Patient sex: M
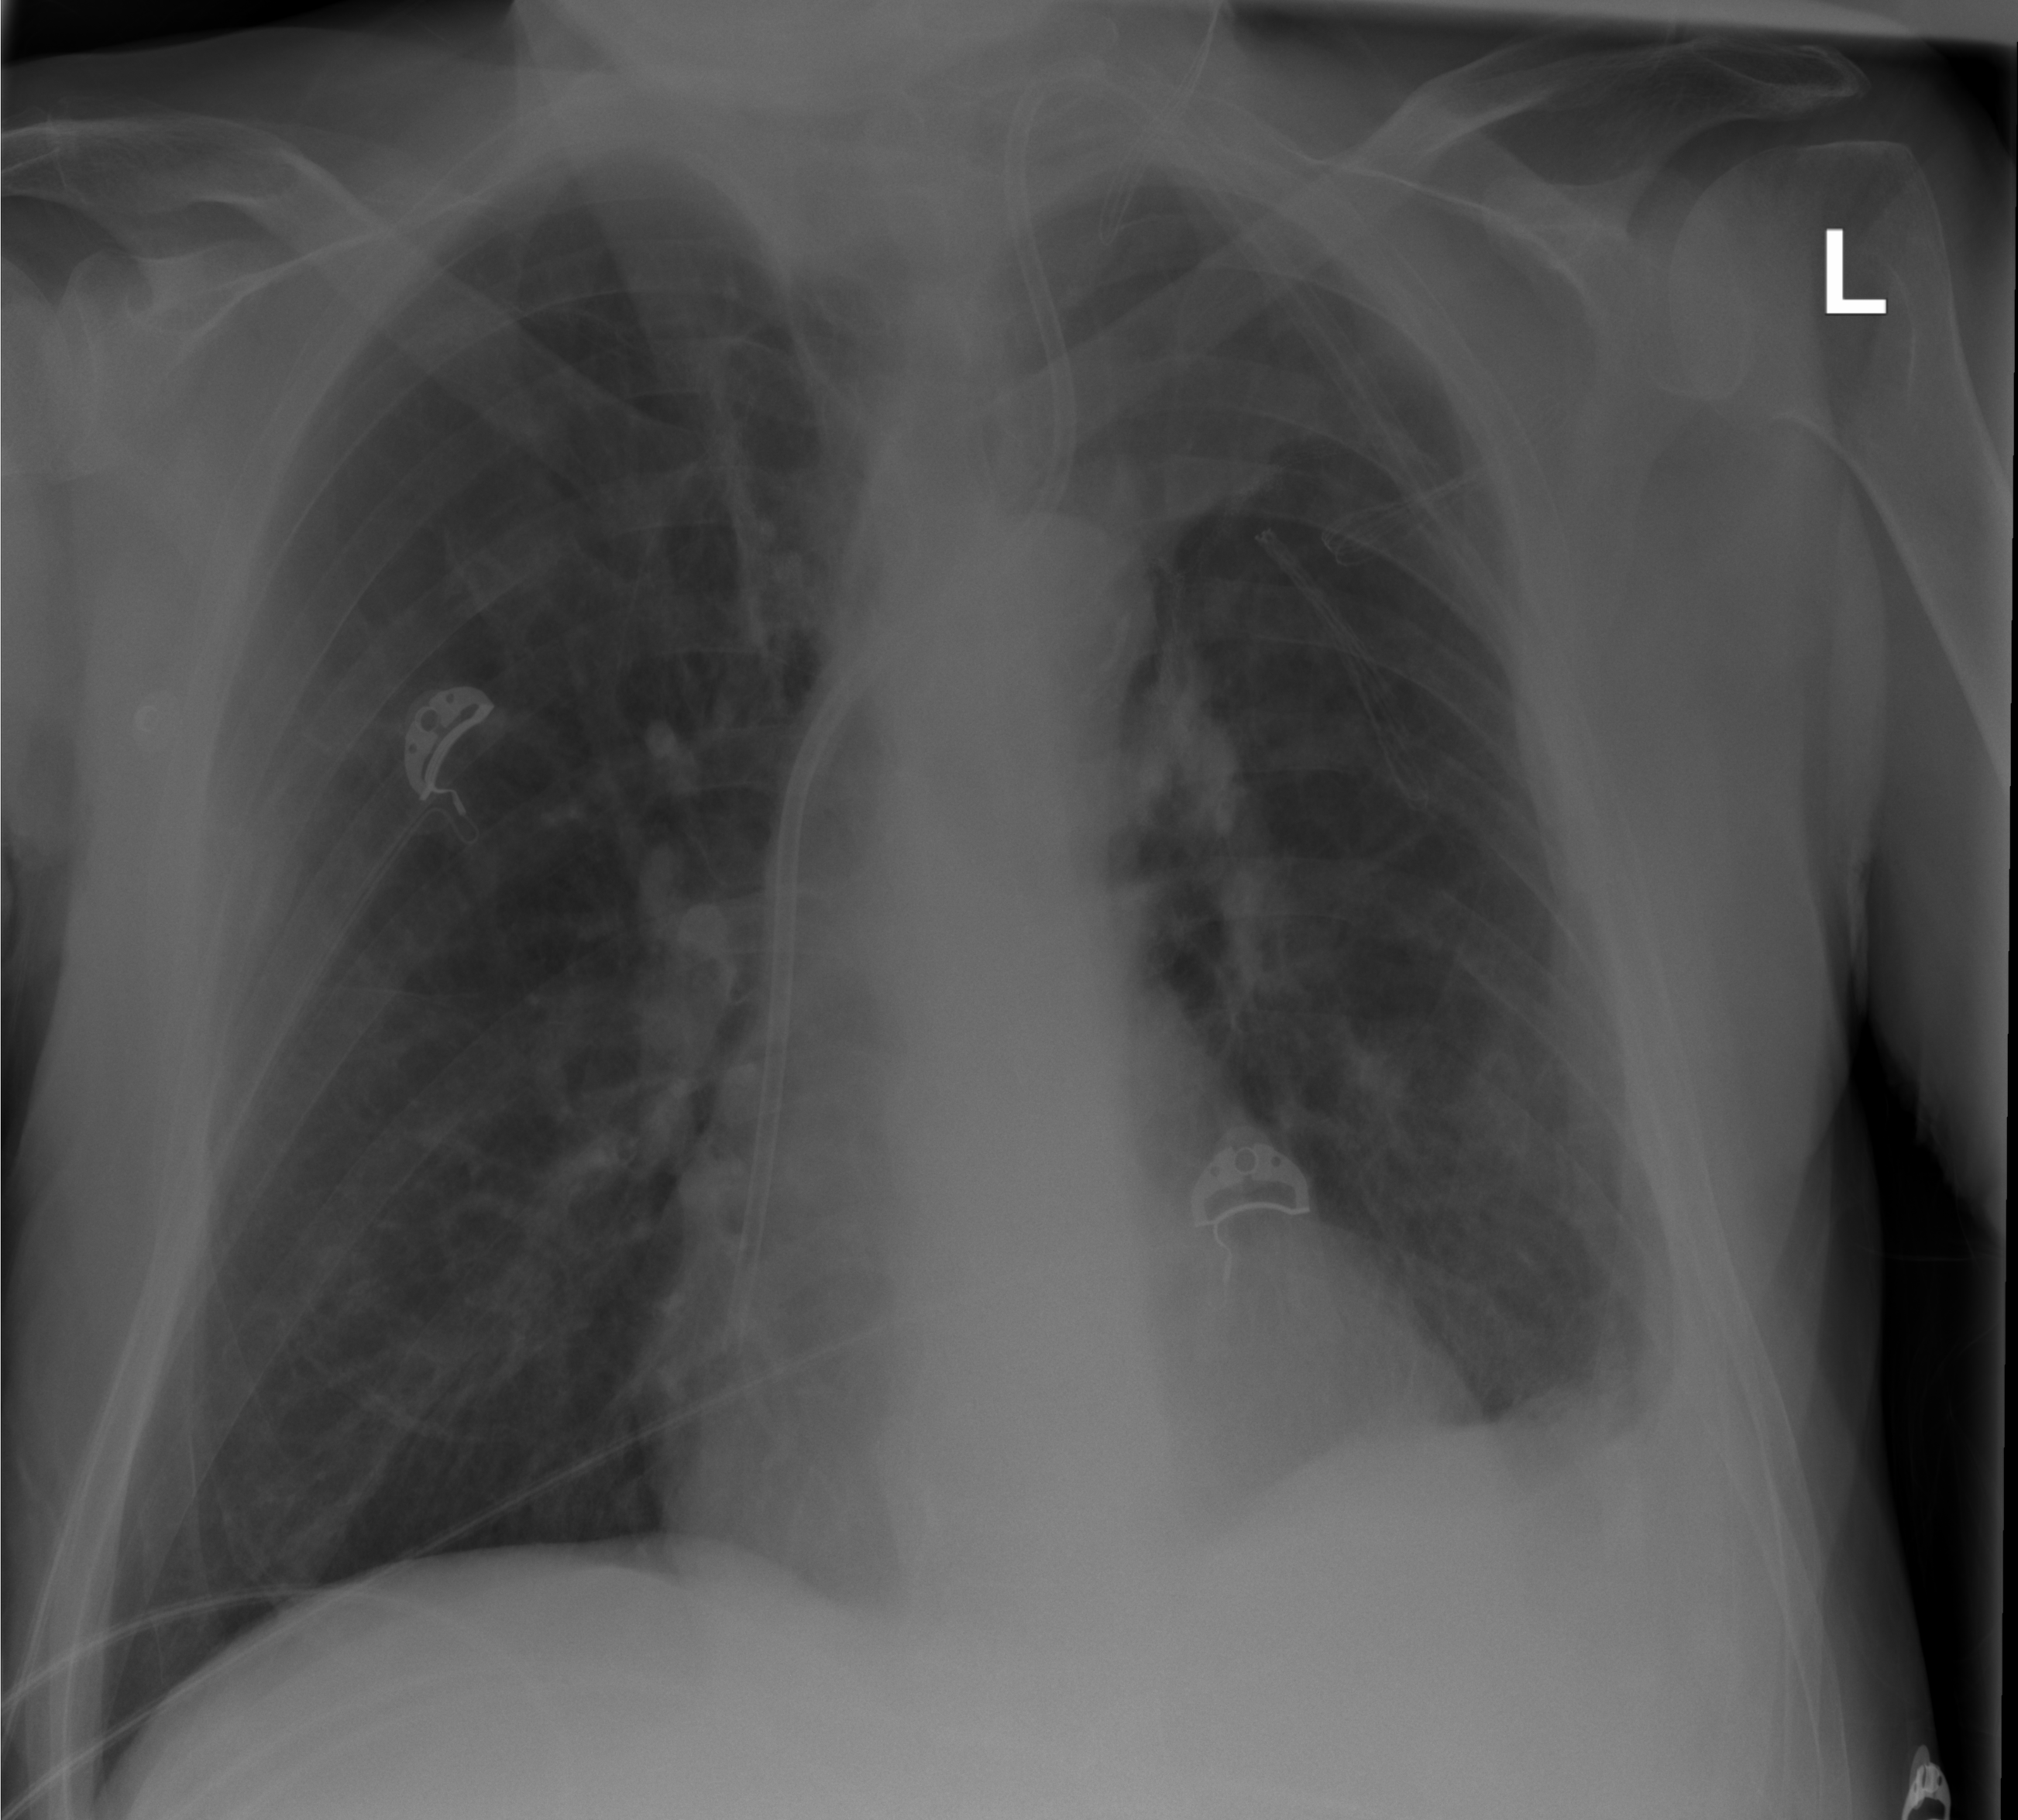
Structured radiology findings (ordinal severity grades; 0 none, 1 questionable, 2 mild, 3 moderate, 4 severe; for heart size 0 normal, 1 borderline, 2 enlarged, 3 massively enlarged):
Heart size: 0
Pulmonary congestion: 0
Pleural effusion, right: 0
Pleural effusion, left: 2
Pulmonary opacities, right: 0
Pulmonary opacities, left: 1
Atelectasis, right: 0
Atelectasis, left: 2